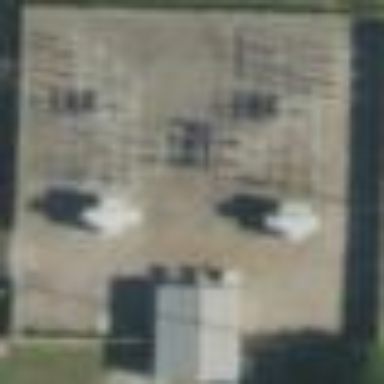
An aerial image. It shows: Distribution level power substation.